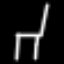
Label: chair